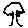
Label: tree